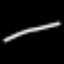
Label: line